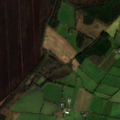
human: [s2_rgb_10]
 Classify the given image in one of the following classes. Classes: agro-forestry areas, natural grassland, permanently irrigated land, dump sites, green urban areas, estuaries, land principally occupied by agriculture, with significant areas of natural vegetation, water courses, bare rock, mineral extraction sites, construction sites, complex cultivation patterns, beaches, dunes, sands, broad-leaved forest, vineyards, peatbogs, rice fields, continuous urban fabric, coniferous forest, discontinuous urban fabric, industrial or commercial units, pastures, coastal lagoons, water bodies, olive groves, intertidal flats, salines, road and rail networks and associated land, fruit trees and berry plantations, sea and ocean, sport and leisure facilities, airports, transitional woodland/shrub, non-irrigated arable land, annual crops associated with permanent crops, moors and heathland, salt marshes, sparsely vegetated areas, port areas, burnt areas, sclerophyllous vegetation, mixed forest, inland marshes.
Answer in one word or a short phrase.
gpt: pastures, land principally occupied by agriculture, with significant areas of natural vegetation, mixed forest, transitional woodland/shrub, peatbogs